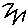
Label: zigzag